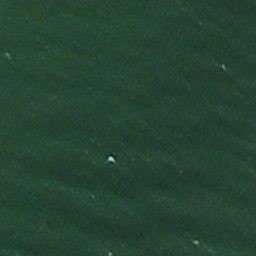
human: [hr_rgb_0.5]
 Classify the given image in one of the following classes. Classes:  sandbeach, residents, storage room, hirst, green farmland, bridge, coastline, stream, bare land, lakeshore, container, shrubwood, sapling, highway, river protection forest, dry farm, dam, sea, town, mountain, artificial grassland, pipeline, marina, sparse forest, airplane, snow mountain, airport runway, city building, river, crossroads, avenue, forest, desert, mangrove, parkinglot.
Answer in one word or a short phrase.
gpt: sea